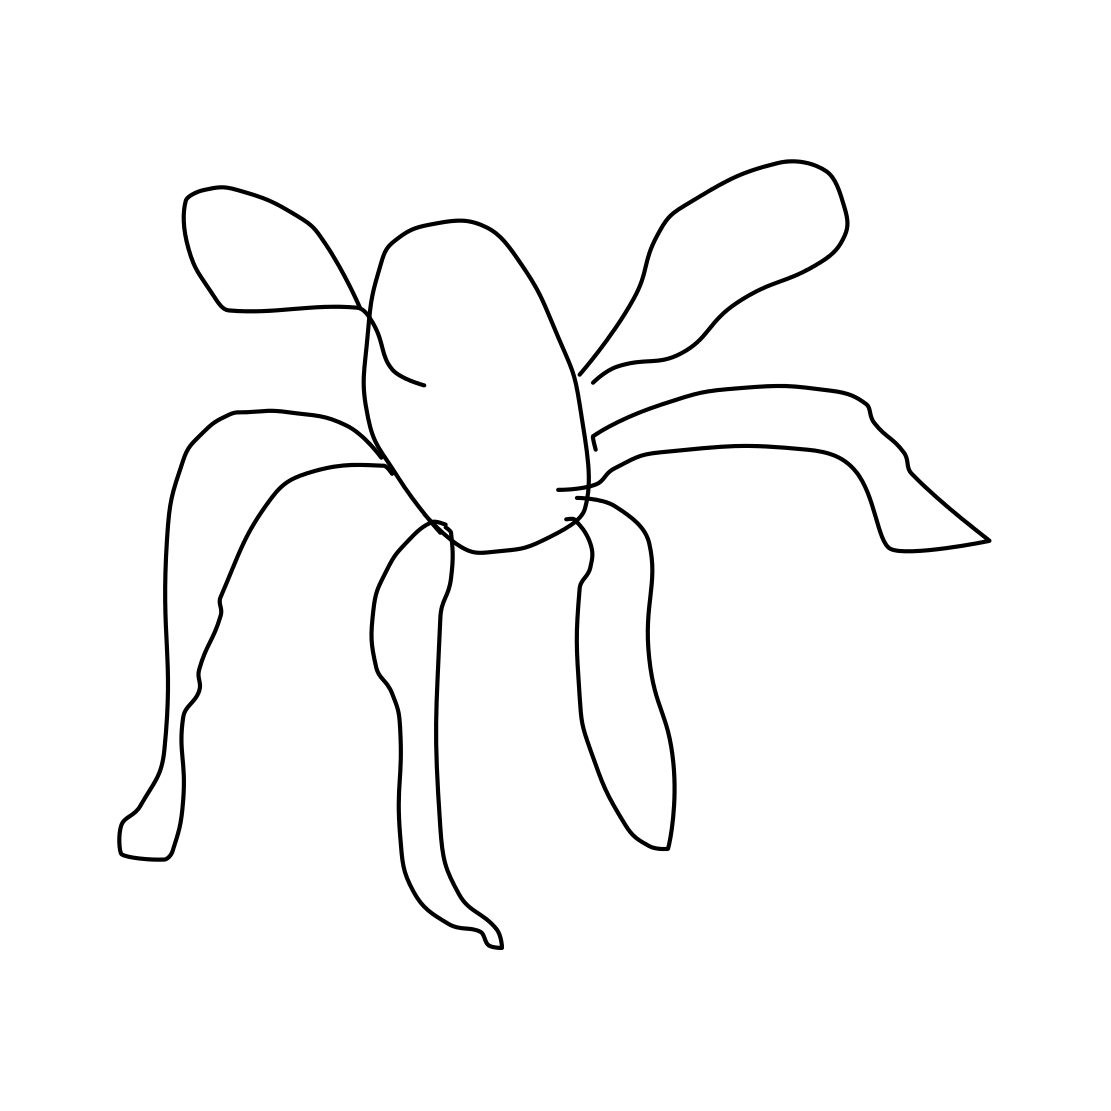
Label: octopus